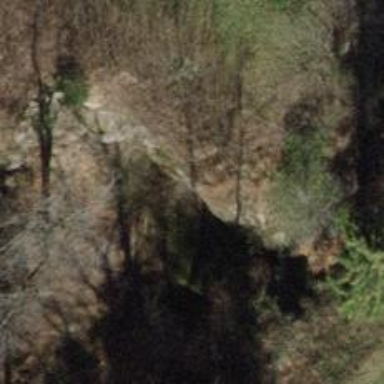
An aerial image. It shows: Cliff in nature.